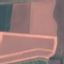
Label: AnnualCrop